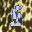
Label: 5